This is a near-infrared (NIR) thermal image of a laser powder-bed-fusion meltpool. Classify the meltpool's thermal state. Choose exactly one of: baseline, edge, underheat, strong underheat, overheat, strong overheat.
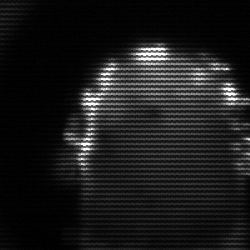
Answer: baseline